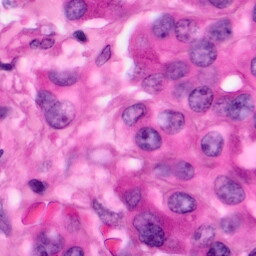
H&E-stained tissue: Pancreatic